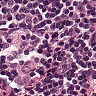
Metastatic tissue present: no